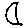
Label: moon